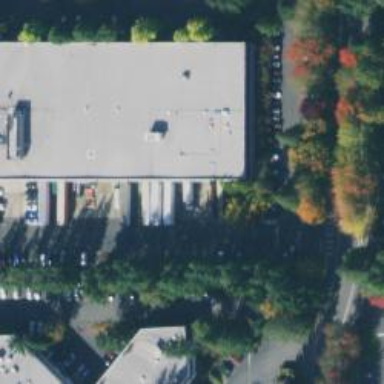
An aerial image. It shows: Commercial building.